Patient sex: F
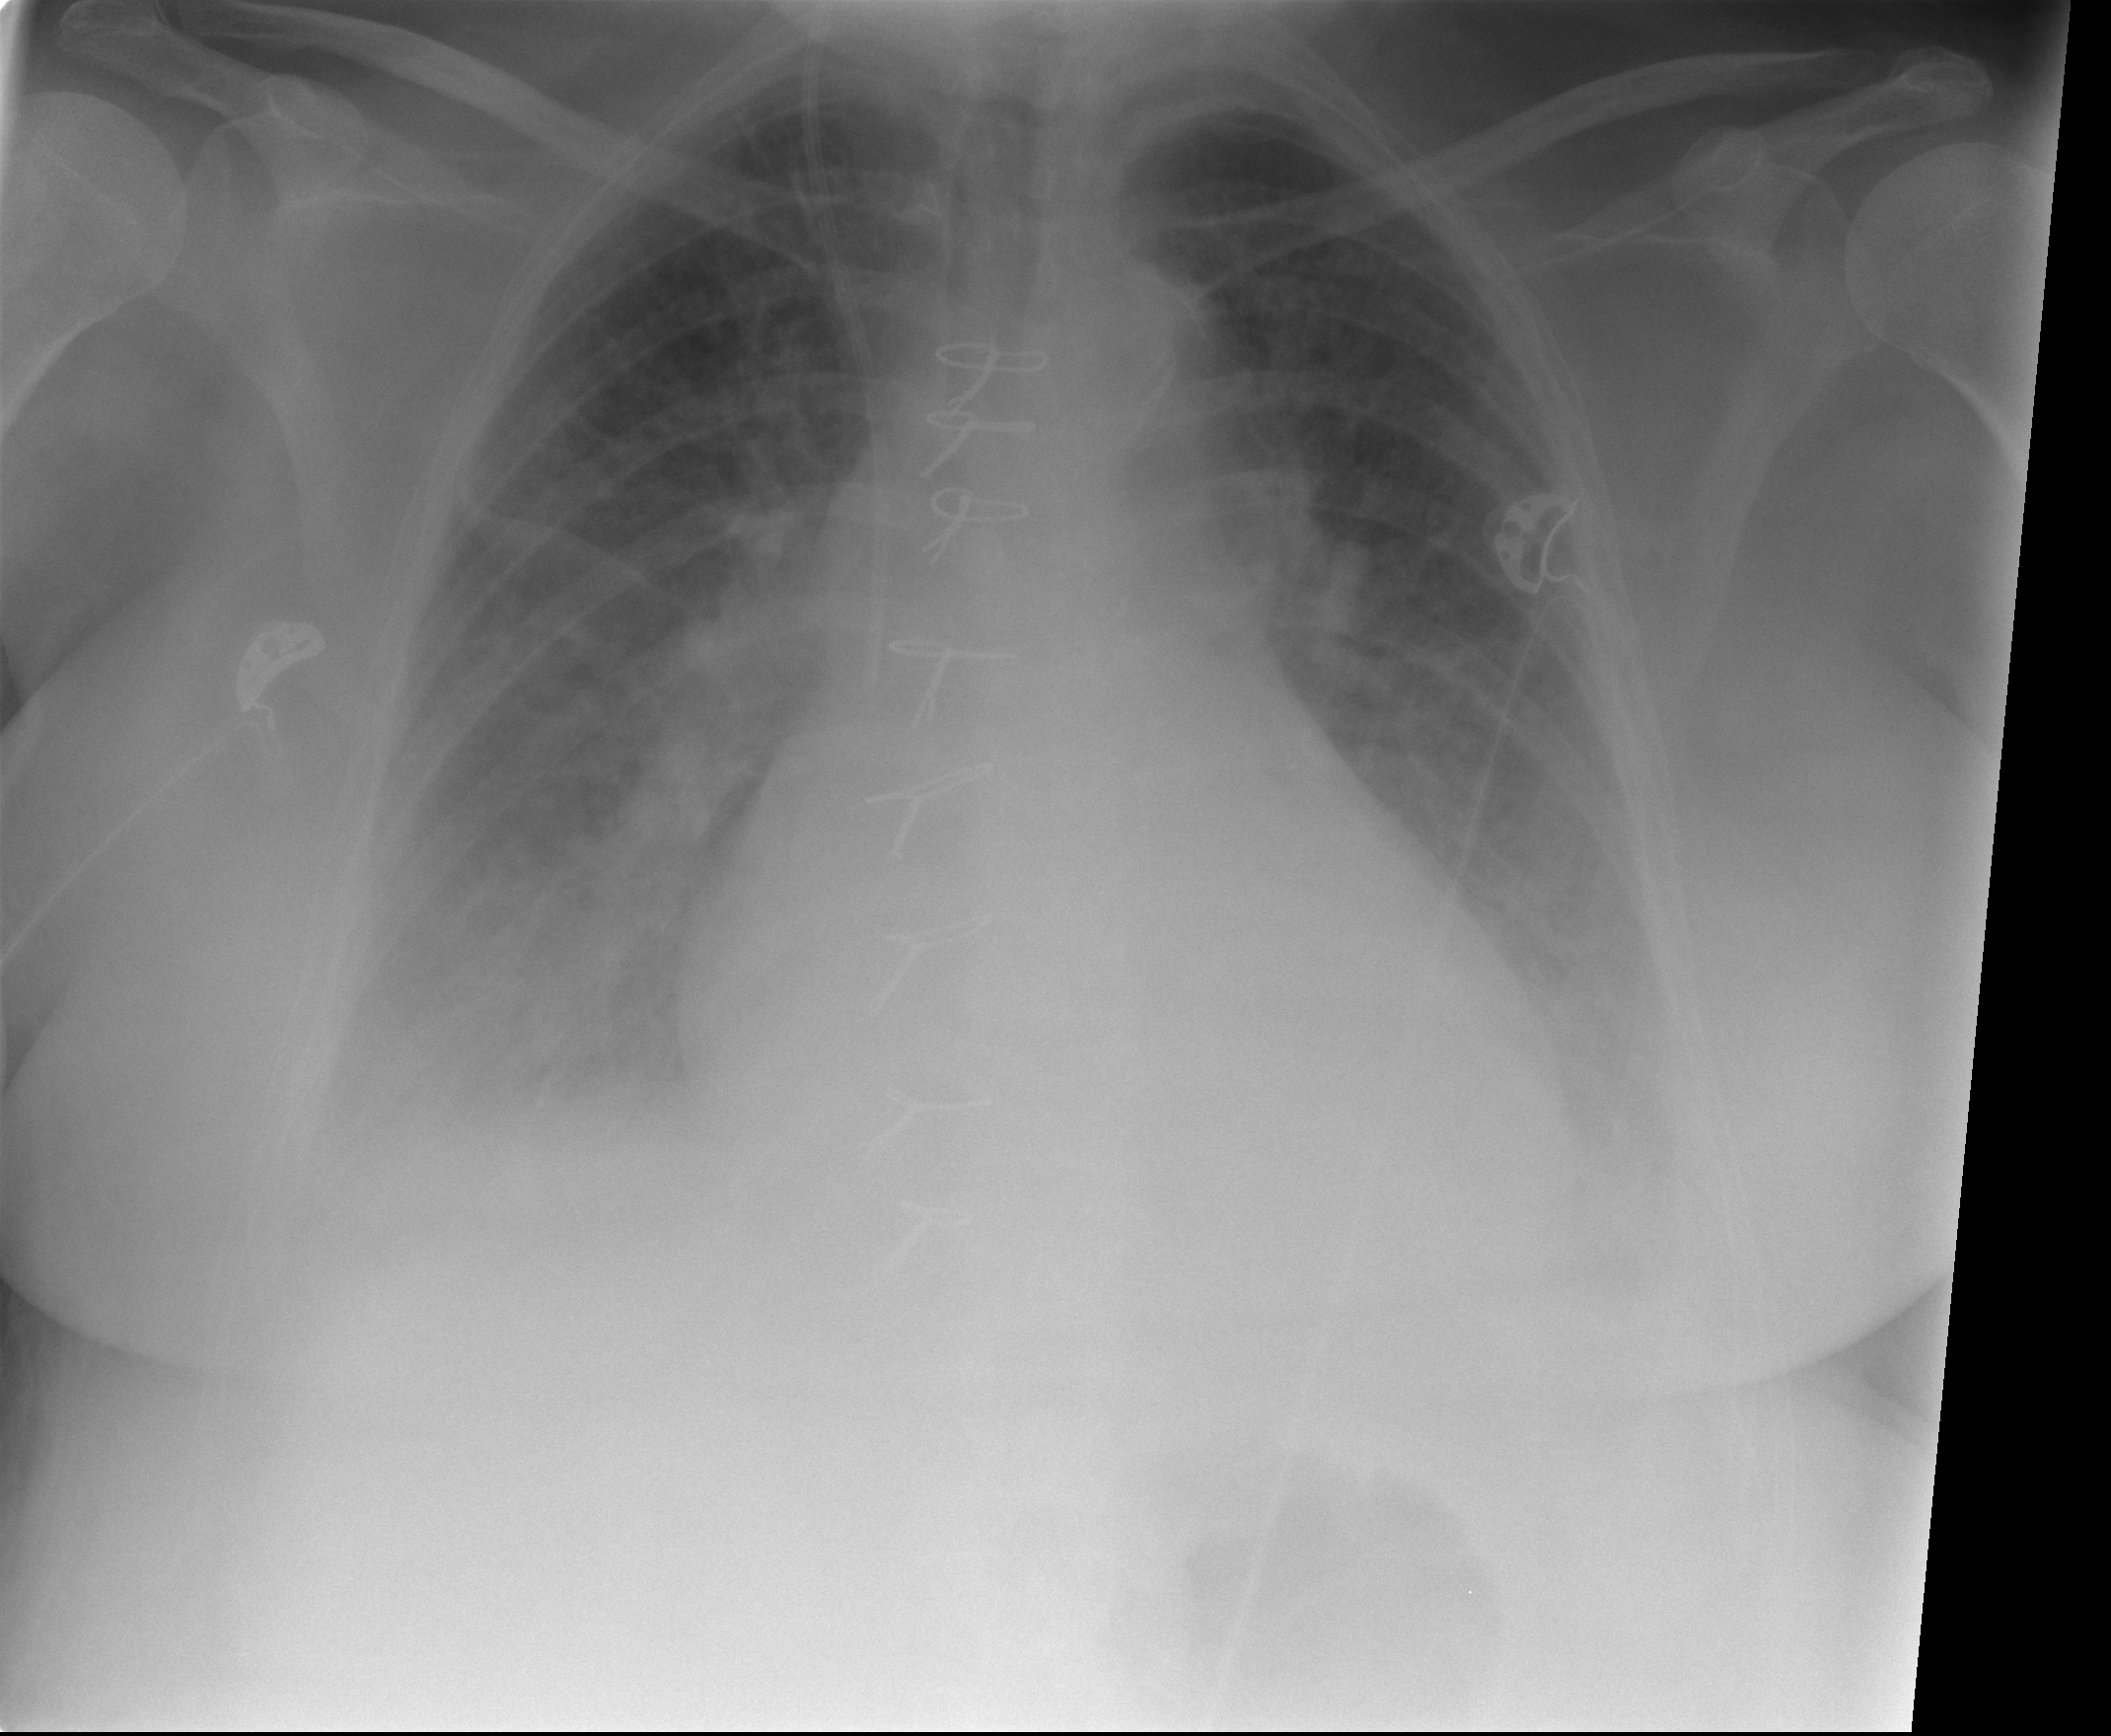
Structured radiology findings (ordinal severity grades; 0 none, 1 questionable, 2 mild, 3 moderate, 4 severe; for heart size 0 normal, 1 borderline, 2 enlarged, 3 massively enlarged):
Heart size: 1
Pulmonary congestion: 0
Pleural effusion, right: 3
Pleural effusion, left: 3
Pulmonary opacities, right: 1
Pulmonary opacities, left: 0
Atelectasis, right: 2
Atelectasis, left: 2